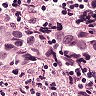
Metastatic tissue present: yes